Question: I have created a Facebook page tab app that requires authorisation. When the authorisation popup is displayed there is no image.
Here's a screen shot:

I've given the app a page tab image, so where does the oauth window get its image from? I can't find anywhere to upload it.
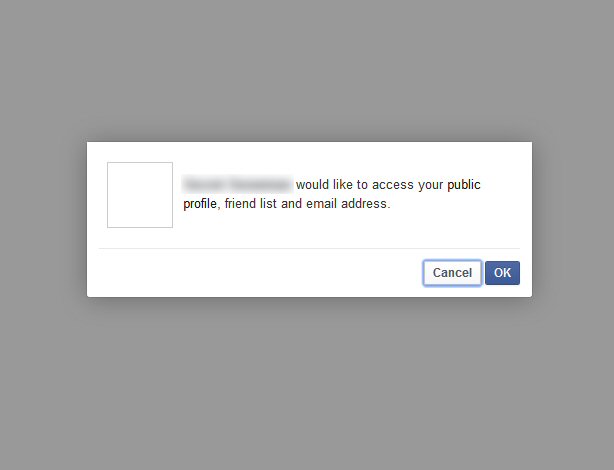
Answer: Facebook Application OAuth Images are specified on Facebook Developers site. <URL>
1. choose your application from left sidebar
2. click Change Settings
3. Hover over the icon and choose Modify
4. Upload chosen pictures